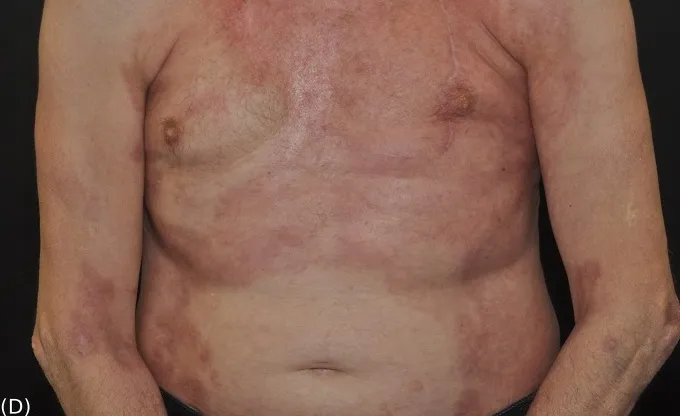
Clinical pictures of the patient at initial presentation and after treatment. Three months after systemic treatment with rituximab and ongoing low dose glucocorticosteroids, intact skin with postinflammatory hyperpigmentations was observed (D).
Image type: medical_photograph (other_medical_photograph)